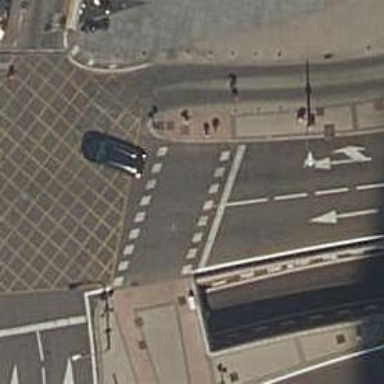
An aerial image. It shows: Traffic signals at road crossing.